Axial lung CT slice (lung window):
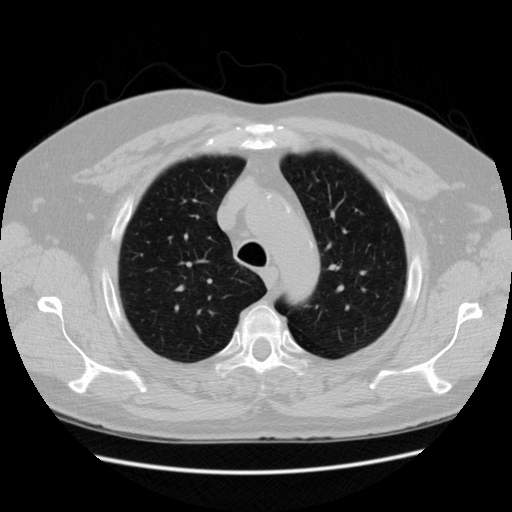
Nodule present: no